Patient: sex F, age 75
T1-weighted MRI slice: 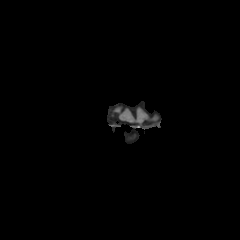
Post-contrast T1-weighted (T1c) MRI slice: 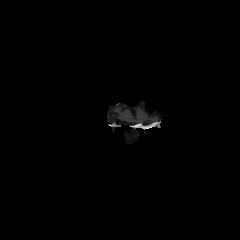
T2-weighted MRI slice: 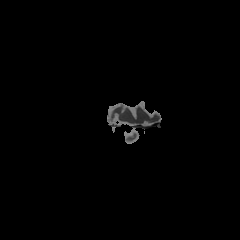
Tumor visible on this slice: no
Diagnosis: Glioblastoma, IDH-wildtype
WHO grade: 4